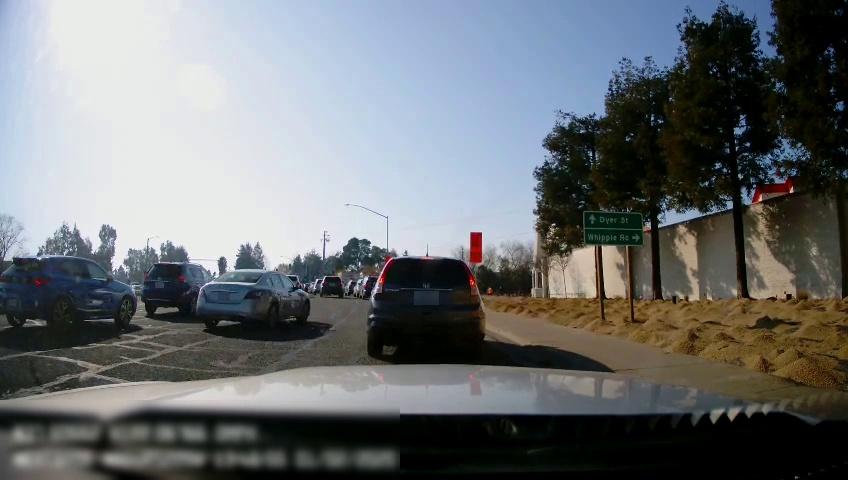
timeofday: Dusk/Dawn/Twilight
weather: Sunny
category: Drivable Space
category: Vehicles | SUV
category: Vehicles | SUV
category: Vehicles | SUV
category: Vehicles | SUV
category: Vehicles | Car
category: Vehicles | SUV
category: Vehicles | SUV
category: Vehicles | SUV
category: Vehicles | SUV
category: Vehicles | Truck
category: Traffic | Signs
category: Traffic | Signs